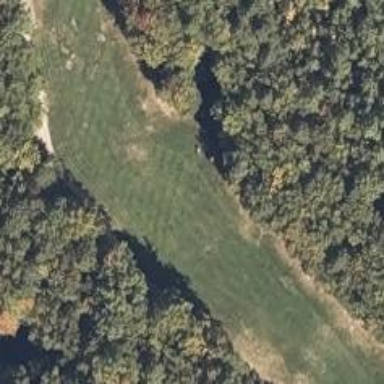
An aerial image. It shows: Golf hole.